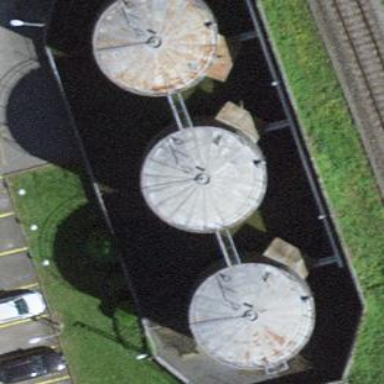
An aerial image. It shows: Building with storage tank.